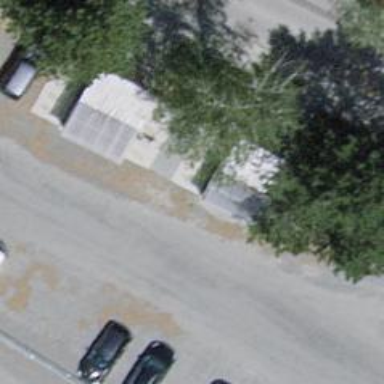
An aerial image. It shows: Bicycle rental facility.